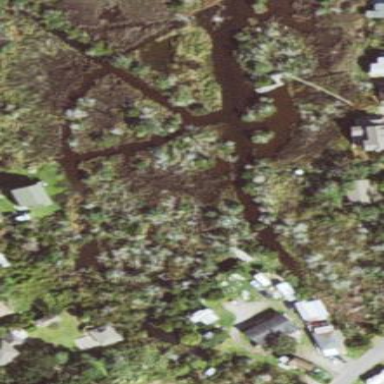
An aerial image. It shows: Swampy wetland area.